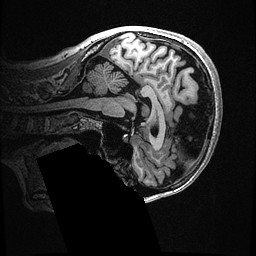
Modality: T1w
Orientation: sagittal
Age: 49
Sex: female
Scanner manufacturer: ge
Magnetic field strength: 3 T
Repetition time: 0.006952 s
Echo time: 0.00292 s